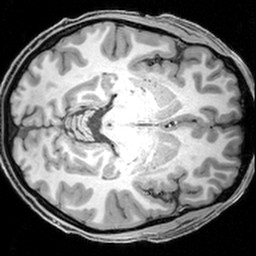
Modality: T1w
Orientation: axial
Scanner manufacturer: siemens
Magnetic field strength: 3 T
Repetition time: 1.9 s
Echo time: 0.00397 s